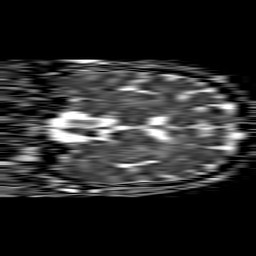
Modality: ADC
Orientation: coronal
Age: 67
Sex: female
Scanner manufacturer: philips
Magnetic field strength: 1.5 T
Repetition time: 4.6 s
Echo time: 0.09059 s